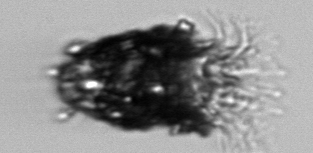
Label: Stenosemella_pacifica